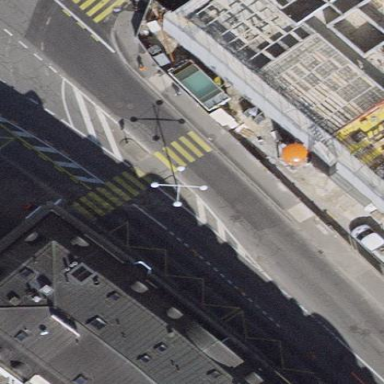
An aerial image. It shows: Bus stop with shelter on platform under roofed building.